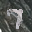
Label: 7